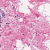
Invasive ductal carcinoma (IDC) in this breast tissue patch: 0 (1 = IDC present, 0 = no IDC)